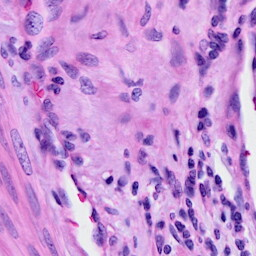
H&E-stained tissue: Cervix